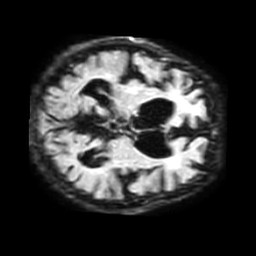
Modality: FLAIR
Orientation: axial
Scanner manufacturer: philips
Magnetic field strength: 1.5 T
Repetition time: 6 s
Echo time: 0.1029 s